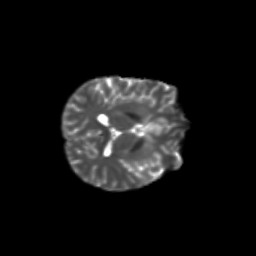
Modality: T2w
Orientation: axial
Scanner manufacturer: siemens
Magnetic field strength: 3 T
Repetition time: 9.2 s
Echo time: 0.084 s